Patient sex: M
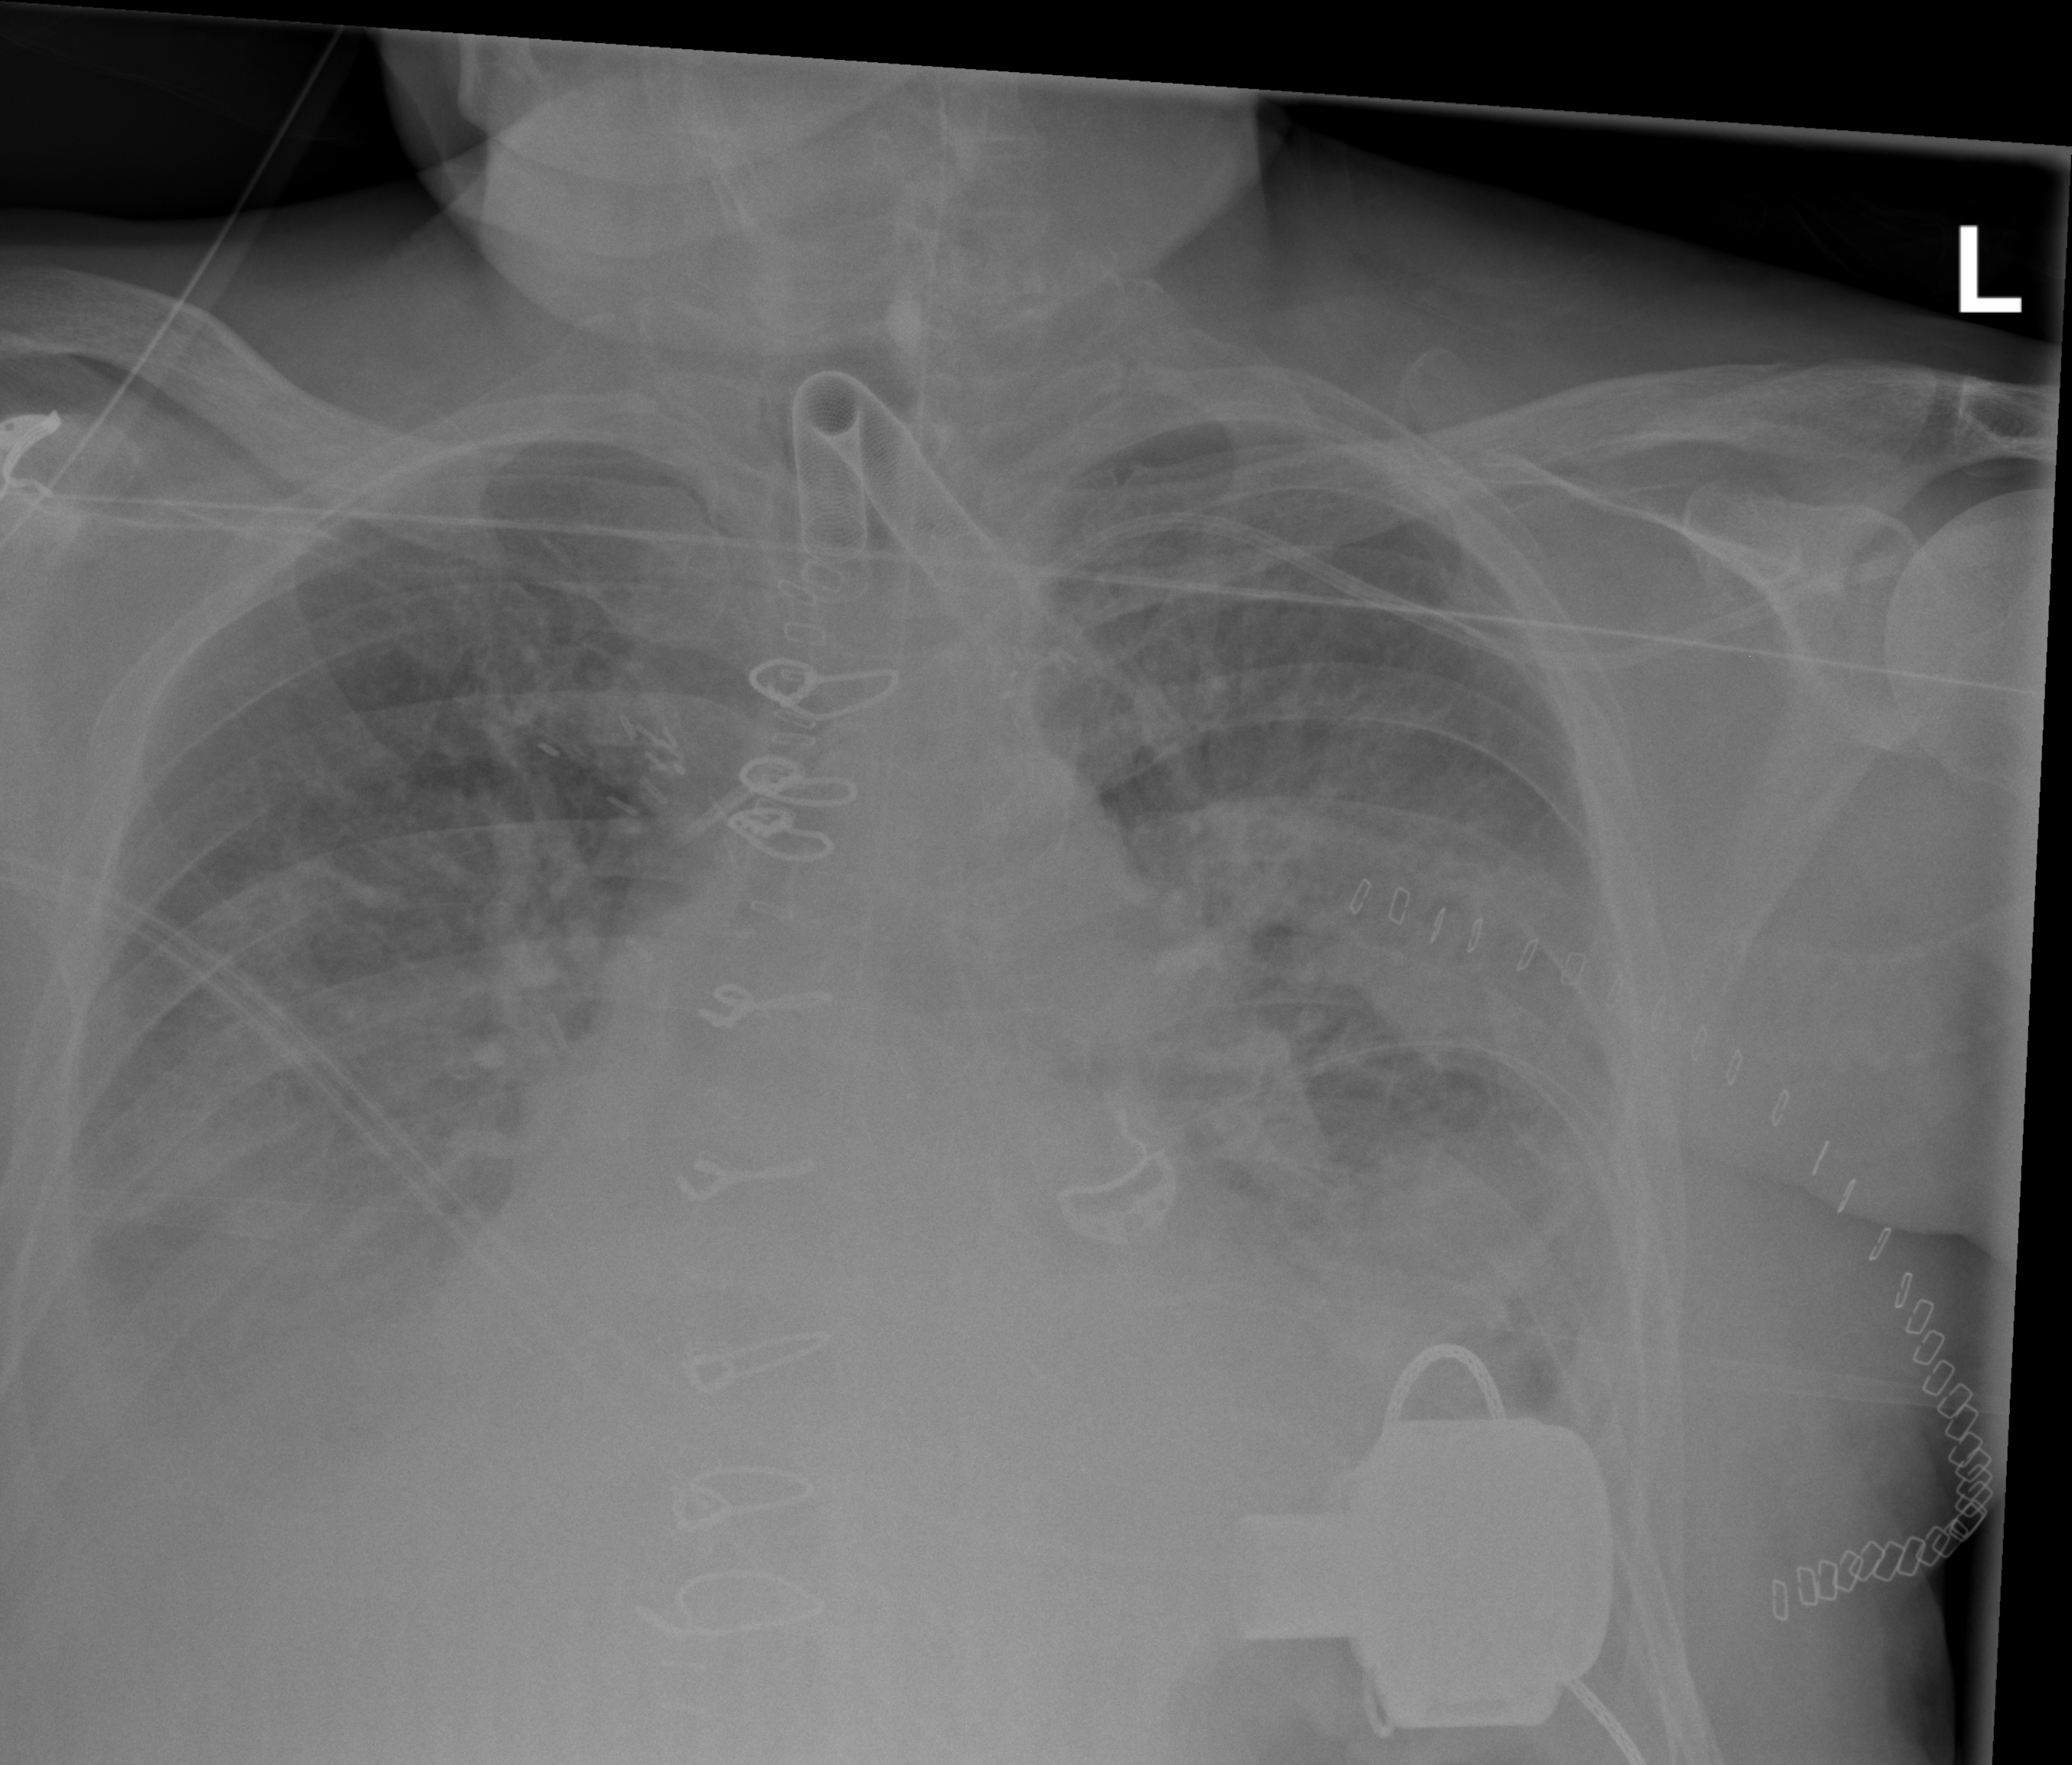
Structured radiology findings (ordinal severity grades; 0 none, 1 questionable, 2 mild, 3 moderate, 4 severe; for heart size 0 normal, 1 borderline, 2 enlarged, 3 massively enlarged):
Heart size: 2
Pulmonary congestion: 2
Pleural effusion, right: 2
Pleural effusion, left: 2
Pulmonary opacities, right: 2
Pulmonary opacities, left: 2
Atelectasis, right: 2
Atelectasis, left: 2